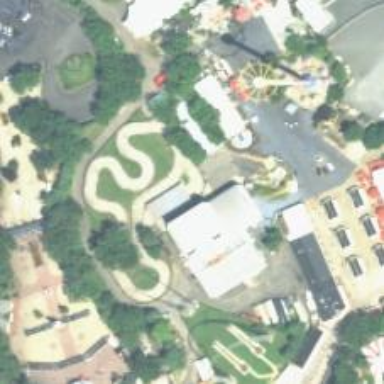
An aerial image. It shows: Karting raceway.